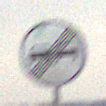
Verkehrszeichen: EndeUeberholverbot
Umgebung: Outdoor, Nature
Tageszeit: MorningAfternoon
Wetter: Overcast
Licht: Natural
Jahreszeit: Winter
Kontrast: LowContrast